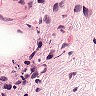
Metastatic tissue present: no